На рисунке изображены два замкнутых цикла: $А Б В А$ и $А В Г А$.  Оба цикла проведены с идеальным одноатомным газом.
На каких участках циклов газ получает и на каких участках отдает тепло?
У какого из циклов коэффициент полезного действия выше?
Во сколько раз?
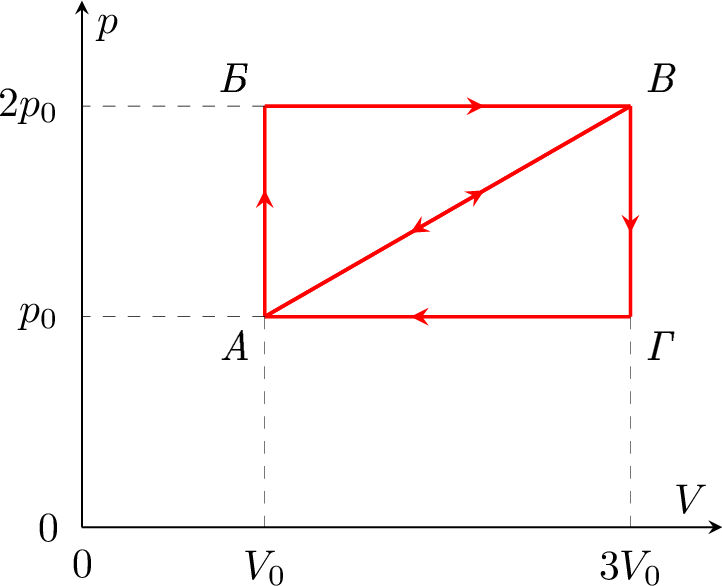
На каких участках циклов газ получает и на каких участках отдает тепло?
Ответ: В цикле $А Б В А$ $(1)$ газ получает тепло на участках $А Б$ и $Б В$ и отдает его на участке $В А$. В цикле $А В Г А$ $(2)$ газ получает тепло только на участке $А В$.

У какого из циклов коэффициент полезного действия выше?
Ответ: В цикле $2$ $(А В Г А)$.

Во сколько раз?
Ответ: $$ \frac{\eta_{2}}{\eta_{1}}=\frac{23}{21}. $$
Темы:
T, Термодинамика, Всероссийские, КПД, Циклы, Теплота